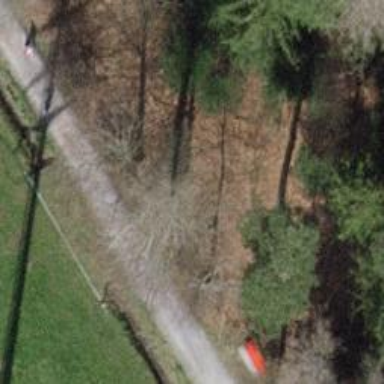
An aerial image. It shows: Bench.